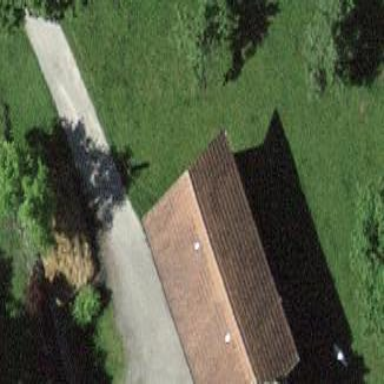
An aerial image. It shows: Rural barn.